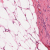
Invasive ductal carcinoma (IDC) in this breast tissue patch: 0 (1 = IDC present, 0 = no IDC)